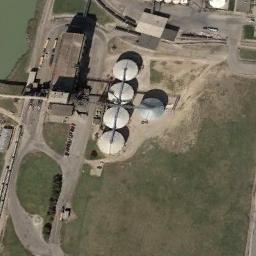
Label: storage_tank